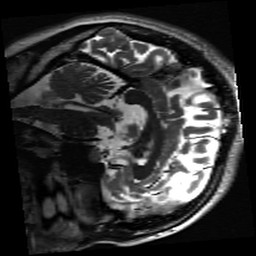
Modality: inplaneT2
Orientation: sagittal